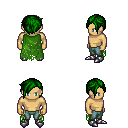
a pixel art fantasy rpg character, male body template, human, tanned skin, green tattered cape, teal pants, green pixie cut hairstyle, metal boots, four views (front, back, left, right), 2x2 character sprite sheet, small pixel art, hard edges, no anti-aliasing